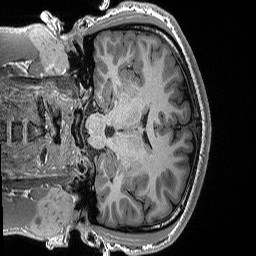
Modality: T1w
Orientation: coronal
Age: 19
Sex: male